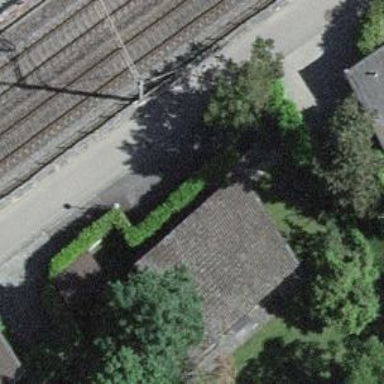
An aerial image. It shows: Residential building.